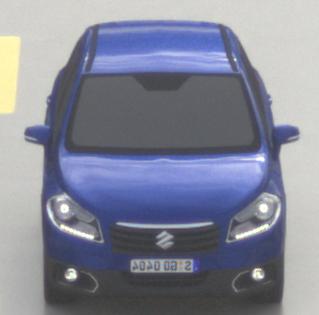
Make: Suzuki
Model: SX4 S-Cross 1.6
Detailed model: SX4 (II) S-Cross
Model produced from: 2013/10
Model produced until: 2015/08
Doors: 5
Color: blue
Road condition: wet road
Daytime: morning or afternoon
Contrast: low contrast